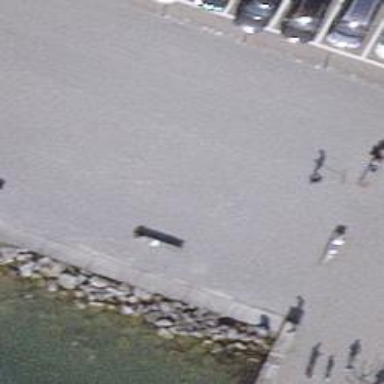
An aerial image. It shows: Bench.